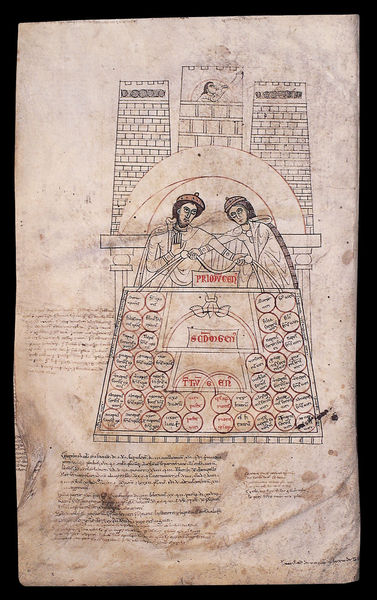
Titel: Decretum Gratiani
Standort: Herstellungsort: Durham, Kathedrale (EU - GB)
Institution: Bamberg, Staatsbibliothek
Schlagwörter: mann, menschen, männer, architektur, strick, turm, kopfbedeckung, schrift, burg, illustration, kreise, antik, mittelalter, beschreibung, stammbaum